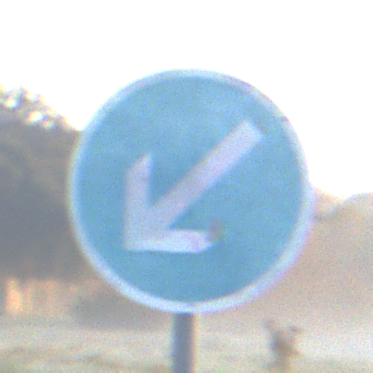
Verkehrszeichen: VorgeschriebeneVorbeifahrtLinks
Umgebung: Outdoor, Nature
Tageszeit: Dawn
Wetter: Clear
Licht: Natural
Jahreszeit: NotSpecified
Kontrast: LowContrast